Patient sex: M
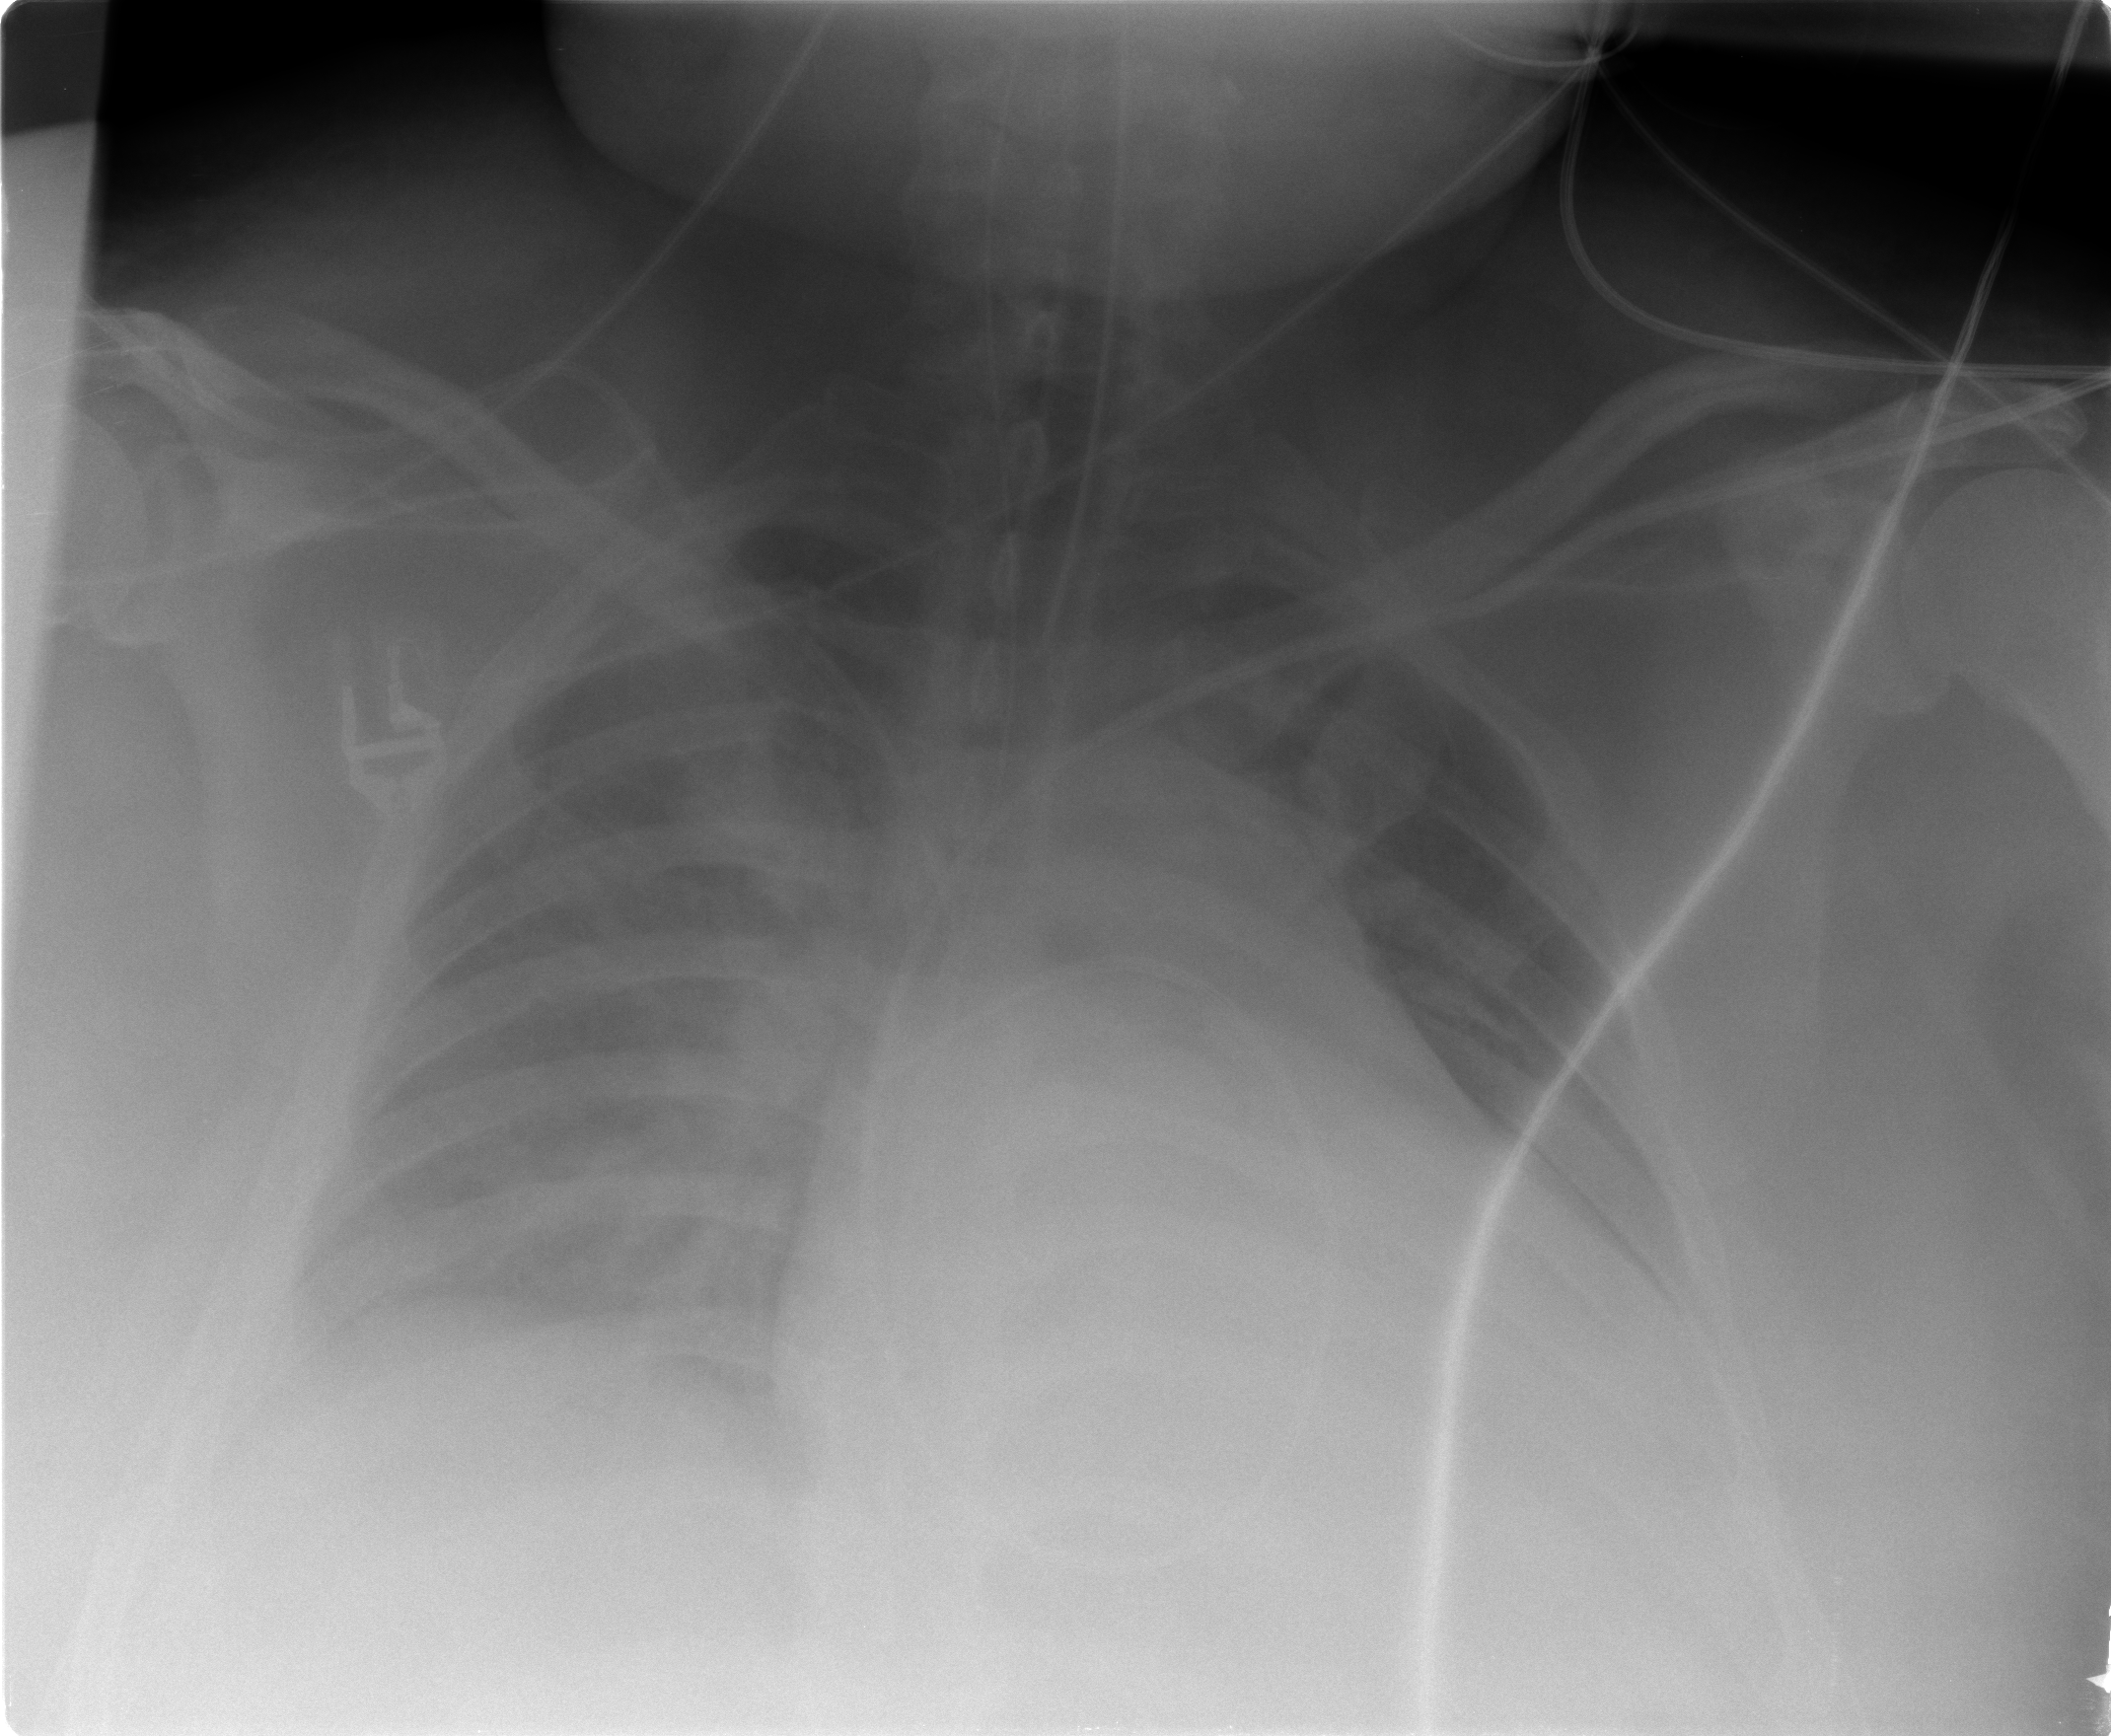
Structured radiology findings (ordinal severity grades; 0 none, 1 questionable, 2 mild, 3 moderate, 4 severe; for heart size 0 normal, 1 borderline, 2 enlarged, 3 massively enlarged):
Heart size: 2
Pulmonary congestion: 2
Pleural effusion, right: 3
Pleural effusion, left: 3
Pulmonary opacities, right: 2
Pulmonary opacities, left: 2
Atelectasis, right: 3
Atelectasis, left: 3